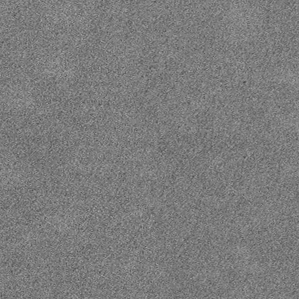
Label: frost